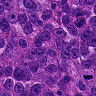
Metastatic tissue present: yes